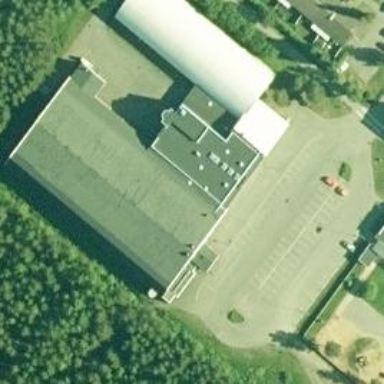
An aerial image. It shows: The area is ice rink used for playing ice hockey.